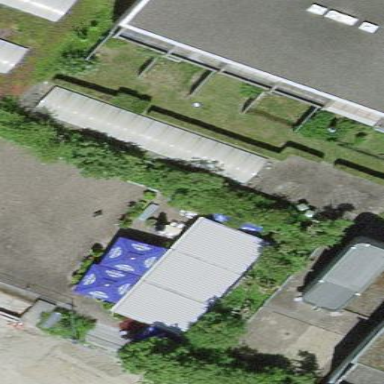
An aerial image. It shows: Outdoor seating area for leisure land.